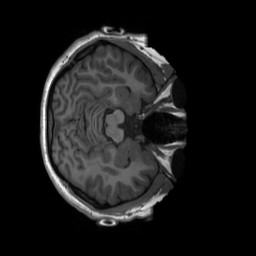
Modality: T1w
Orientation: axial
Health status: healthy
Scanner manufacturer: siemens
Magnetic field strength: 3 T
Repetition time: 2.3 s
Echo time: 0.00207 s